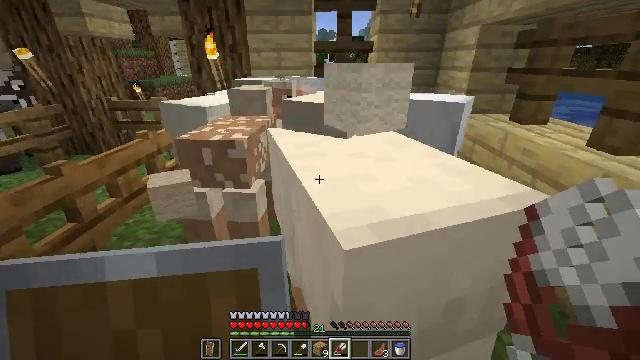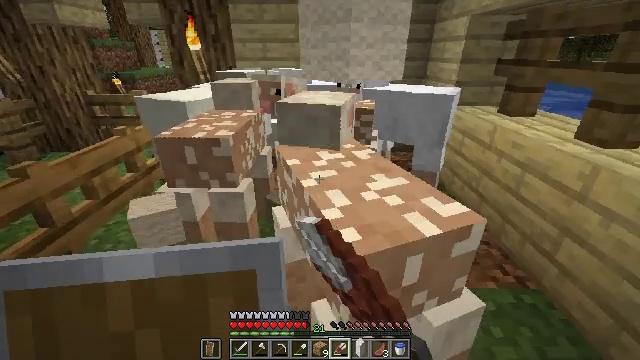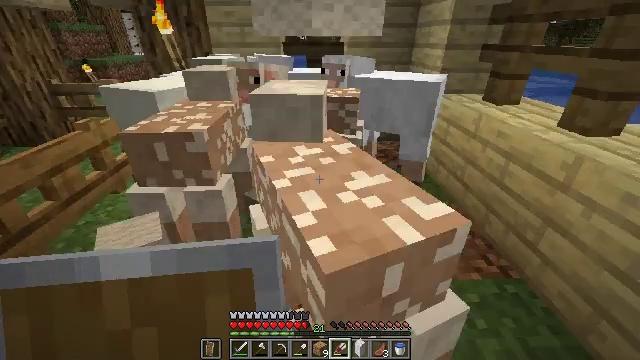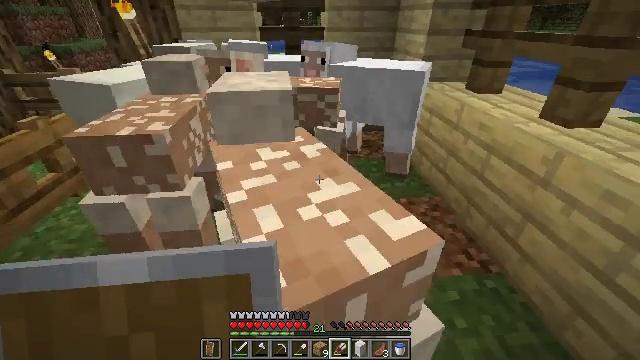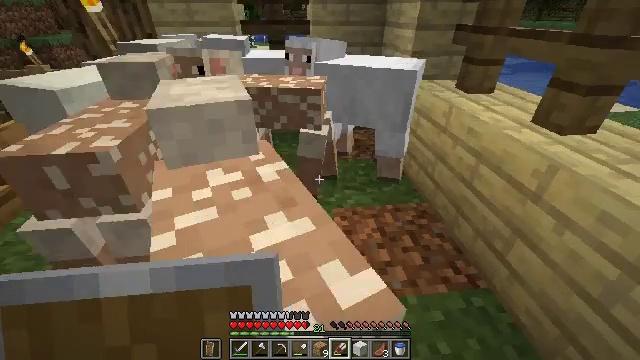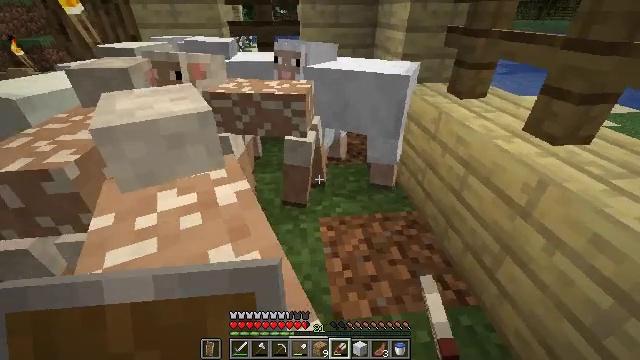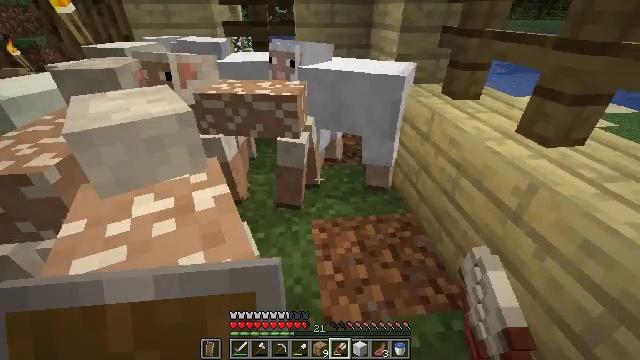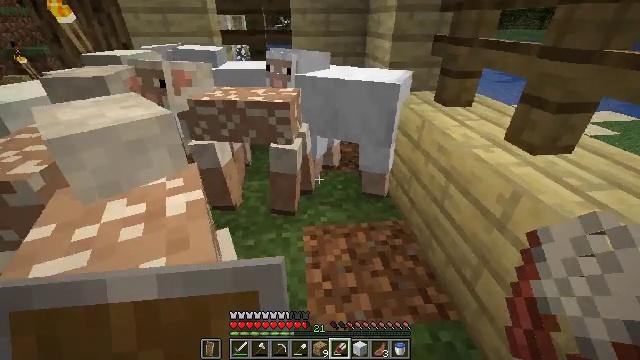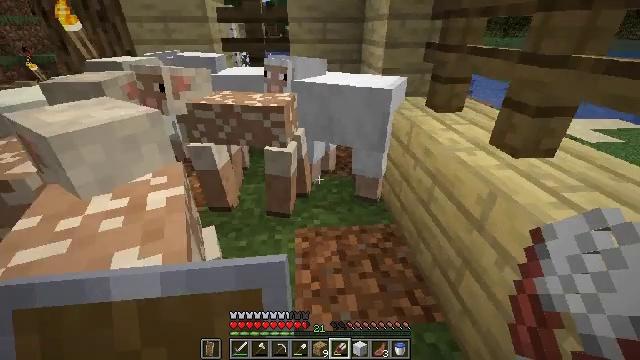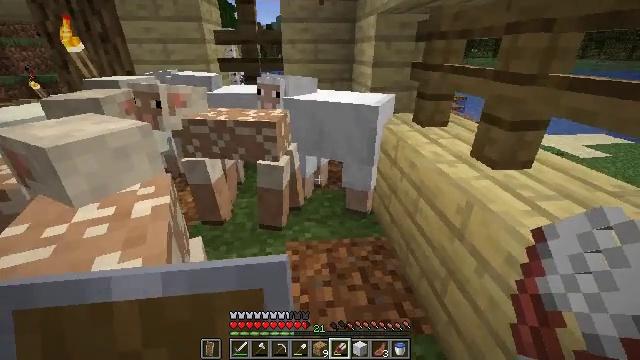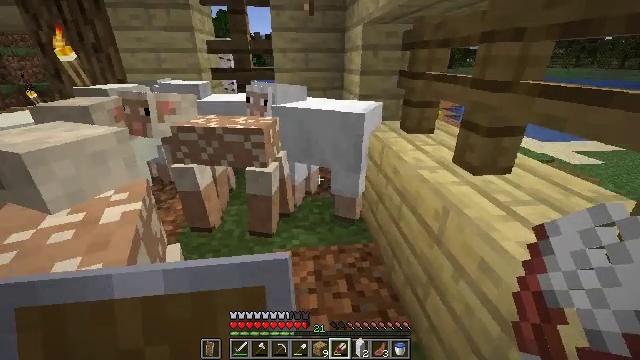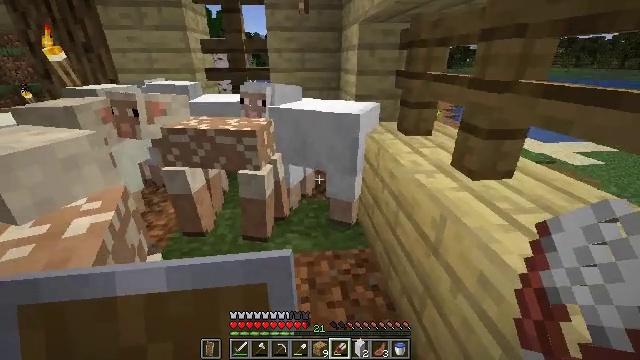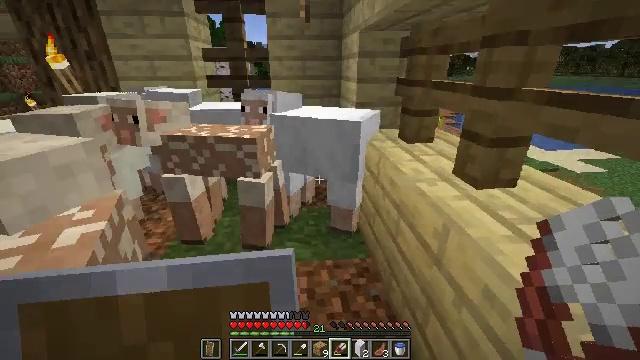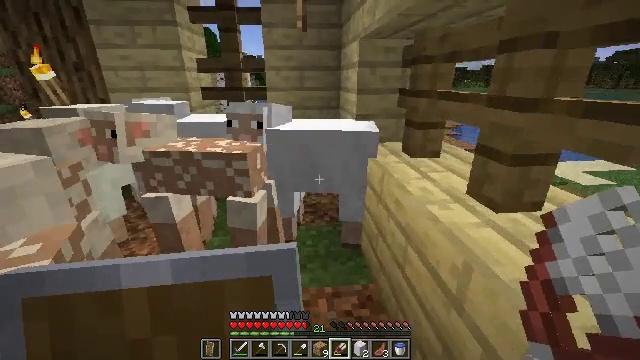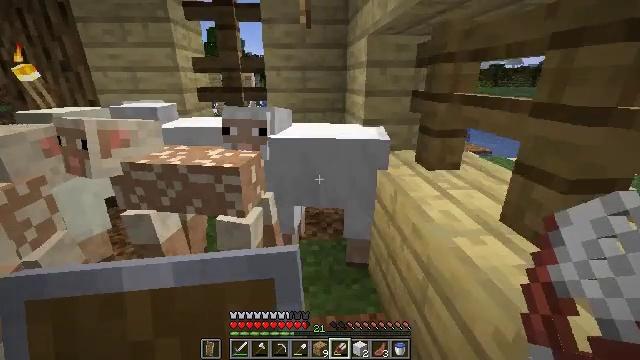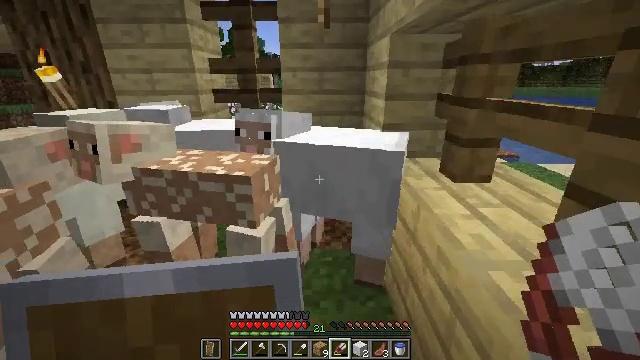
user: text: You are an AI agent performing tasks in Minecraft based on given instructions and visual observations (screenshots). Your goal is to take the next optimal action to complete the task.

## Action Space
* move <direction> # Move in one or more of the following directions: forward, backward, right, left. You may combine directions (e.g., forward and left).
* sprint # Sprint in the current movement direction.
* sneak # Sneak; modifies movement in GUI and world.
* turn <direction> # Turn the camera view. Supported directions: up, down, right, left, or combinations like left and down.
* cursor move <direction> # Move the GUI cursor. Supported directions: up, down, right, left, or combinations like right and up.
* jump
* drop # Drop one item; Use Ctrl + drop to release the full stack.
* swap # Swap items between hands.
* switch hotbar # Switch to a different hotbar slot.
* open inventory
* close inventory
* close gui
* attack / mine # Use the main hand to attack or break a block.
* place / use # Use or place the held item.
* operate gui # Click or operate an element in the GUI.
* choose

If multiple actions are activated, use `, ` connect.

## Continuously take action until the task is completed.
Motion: motion action
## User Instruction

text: Create a white carpet using wool.
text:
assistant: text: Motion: move forward, turn right and down
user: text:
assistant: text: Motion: move forward and move right, turn right and down
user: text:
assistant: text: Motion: move forward and move right, turn right and down
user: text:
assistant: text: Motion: move forward and move right, turn down, use / place
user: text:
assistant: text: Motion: move forward and move right, use / place
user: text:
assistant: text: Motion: use / place
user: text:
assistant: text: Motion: turn up
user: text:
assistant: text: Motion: turn left and up
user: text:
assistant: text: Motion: turn up
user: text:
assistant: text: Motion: move forward, turn up
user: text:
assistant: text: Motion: move forward, use / place
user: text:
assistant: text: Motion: move forward, turn up, use / place
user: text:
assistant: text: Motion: move forward, turn up
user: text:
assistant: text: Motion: move forward, turn left, use / place
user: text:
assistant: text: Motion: move forward, turn left, use / place
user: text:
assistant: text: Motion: move forward, turn left, use / place
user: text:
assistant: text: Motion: turn left and up, use / place
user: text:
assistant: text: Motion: use / place
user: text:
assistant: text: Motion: move forward, use / place
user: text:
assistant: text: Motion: move forward, turn left, use / place
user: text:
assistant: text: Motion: move forward and move right, turn left
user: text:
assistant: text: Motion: move forward and move right, turn left, use / place
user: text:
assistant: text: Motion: move forward and move right, turn left, use / place
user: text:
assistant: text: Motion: move right, turn left and up, use / place
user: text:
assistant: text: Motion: turn left
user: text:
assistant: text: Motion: turn left, use / place
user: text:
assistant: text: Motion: turn left, use / place
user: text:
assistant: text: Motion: turn left, use / place
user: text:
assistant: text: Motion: use / place
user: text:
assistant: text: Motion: use / place